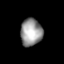
Tissue: skin
Cell type: Epithelial cells
Senescence score: 0.2661
Nuclear area (px): 582
Mean DAPI intensity: 151.191